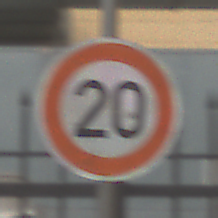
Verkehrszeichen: Geschwindigkeit20
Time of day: MorningAfternoon
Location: Outdoor (Urban)
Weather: Overcast
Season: NotSpecified
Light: Natural